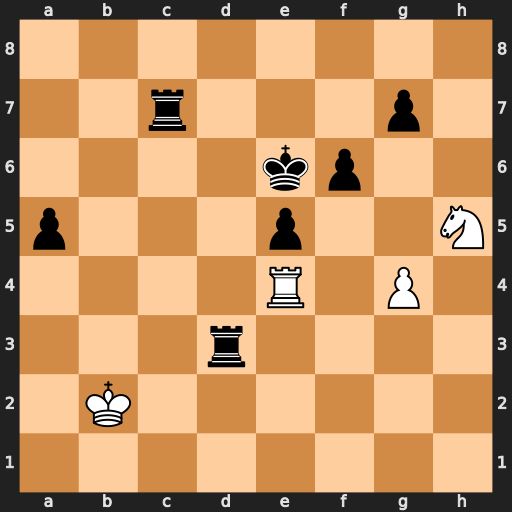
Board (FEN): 8/2r3p1/4kp2/p3p2N/4R1P1/3r4/1K6/8
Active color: w
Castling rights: -
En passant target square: -
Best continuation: Nf4+ Kf7 Nxd3